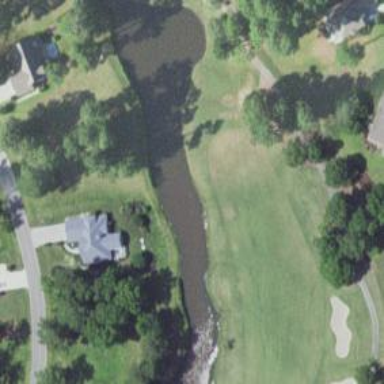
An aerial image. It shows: Picturesque scene of golf course with lateral water hazard.